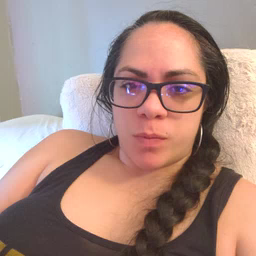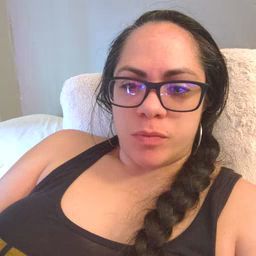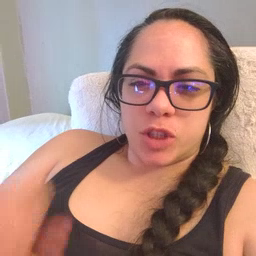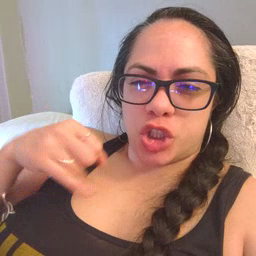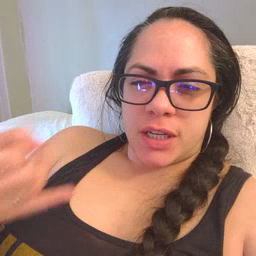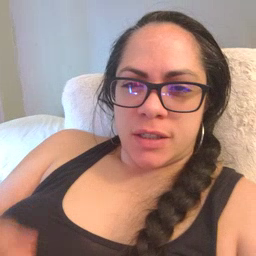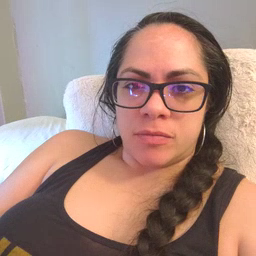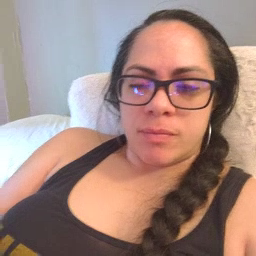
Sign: jeans